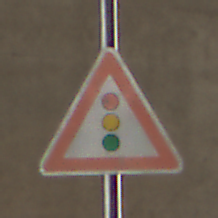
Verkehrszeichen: Lichtzeichenanlage
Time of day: Midday
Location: Roofed (Tunnel)
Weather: NotSpecified
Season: NotSpecified
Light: Natural